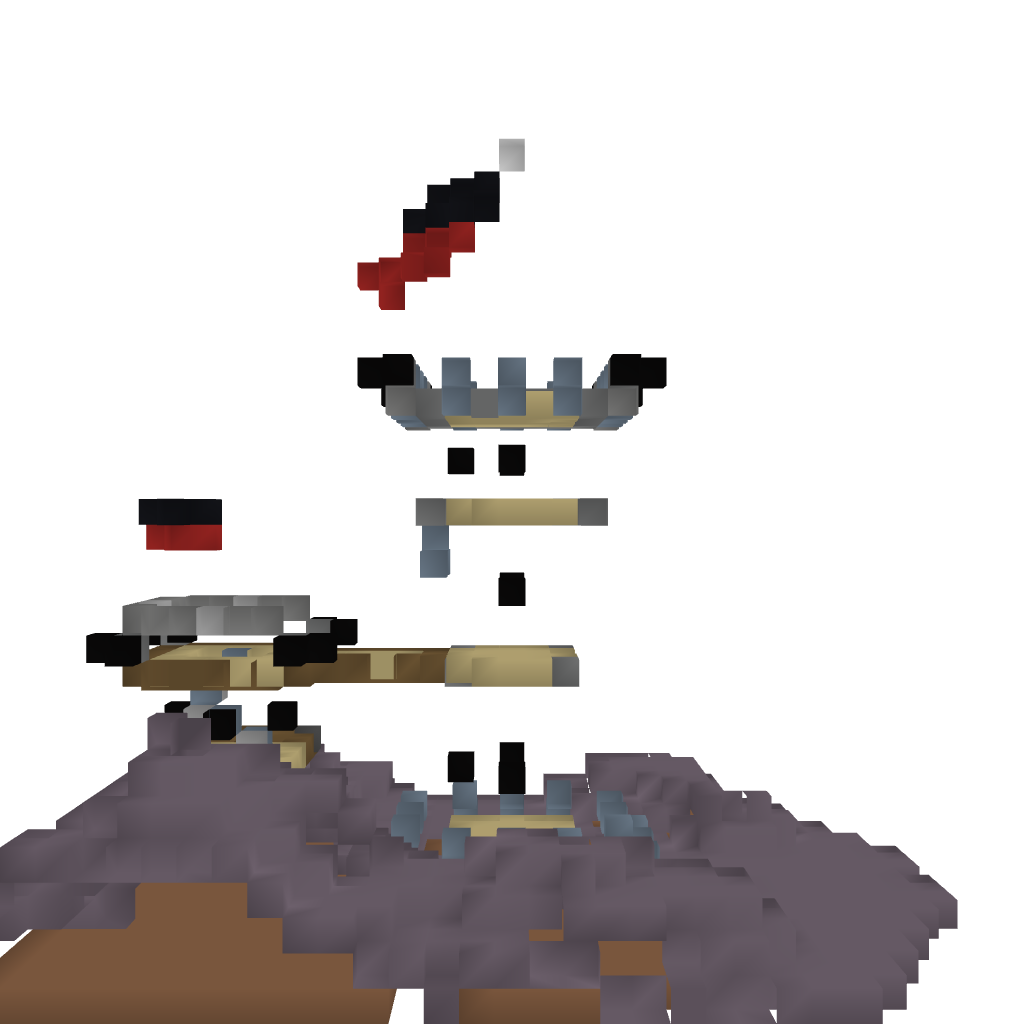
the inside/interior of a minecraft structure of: Castle